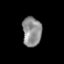
Tissue: prostate
Cell type: T cells
Senescence score: 0.2588
Nuclear area (px): 556
Mean DAPI intensity: 140.34